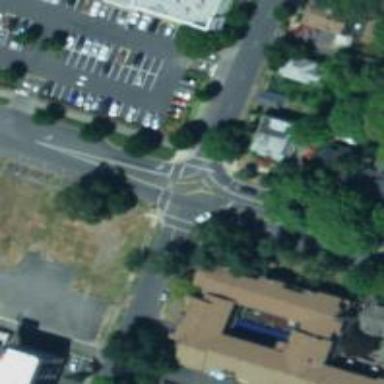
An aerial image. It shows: Secondary road with separate asphalt sidewalk.